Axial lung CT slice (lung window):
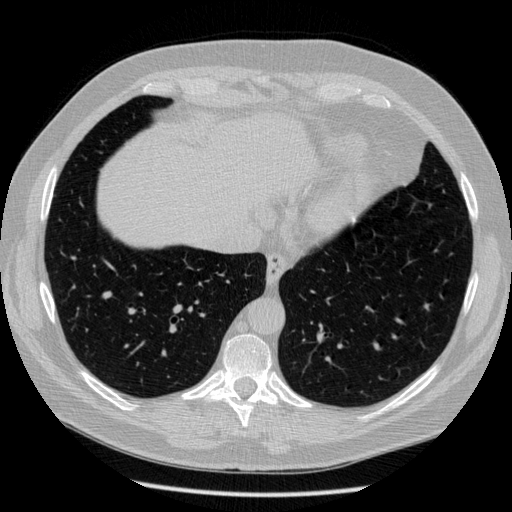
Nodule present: no